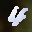
Label: 4